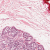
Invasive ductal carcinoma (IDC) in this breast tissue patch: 0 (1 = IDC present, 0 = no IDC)